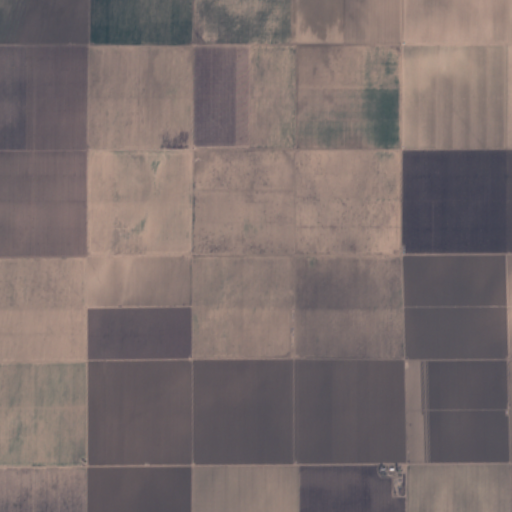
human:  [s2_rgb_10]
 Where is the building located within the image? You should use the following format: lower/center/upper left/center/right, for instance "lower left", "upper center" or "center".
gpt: The building is located in the lower right of the image.
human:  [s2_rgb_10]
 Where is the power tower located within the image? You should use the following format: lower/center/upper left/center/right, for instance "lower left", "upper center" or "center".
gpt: There is no power tower in the image.